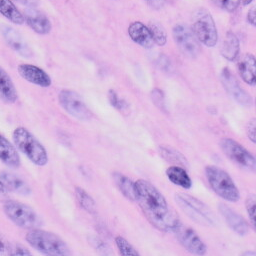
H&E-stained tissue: Skin